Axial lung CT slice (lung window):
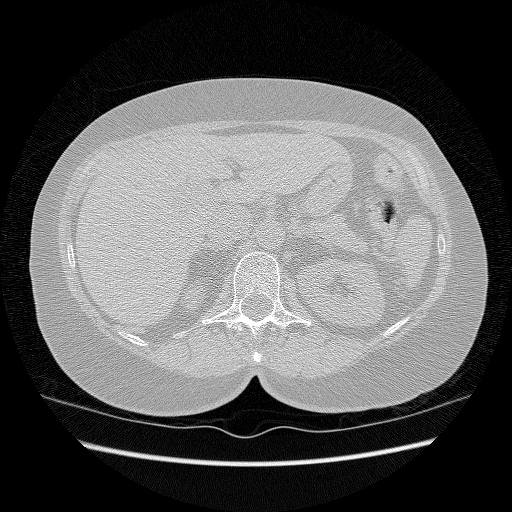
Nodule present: no